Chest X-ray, PA view. Patient: 43 years old, sex M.
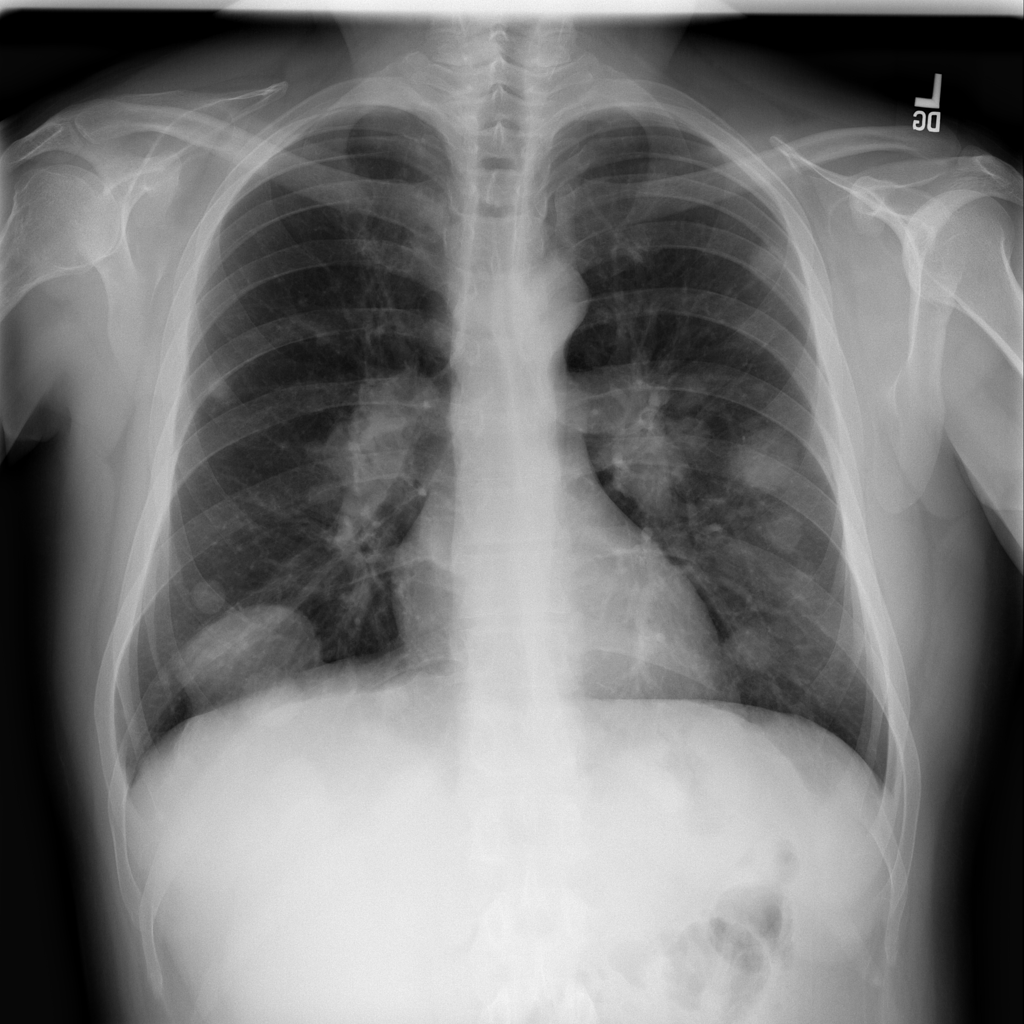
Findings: Nodule